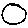
Label: circle